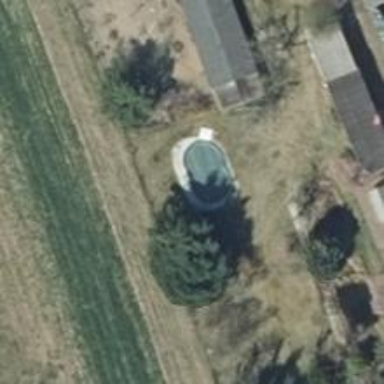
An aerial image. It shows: Swimming pool located in leisure land.